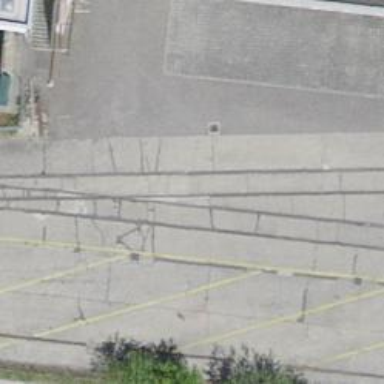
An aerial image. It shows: Disused railway yard.